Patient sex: M
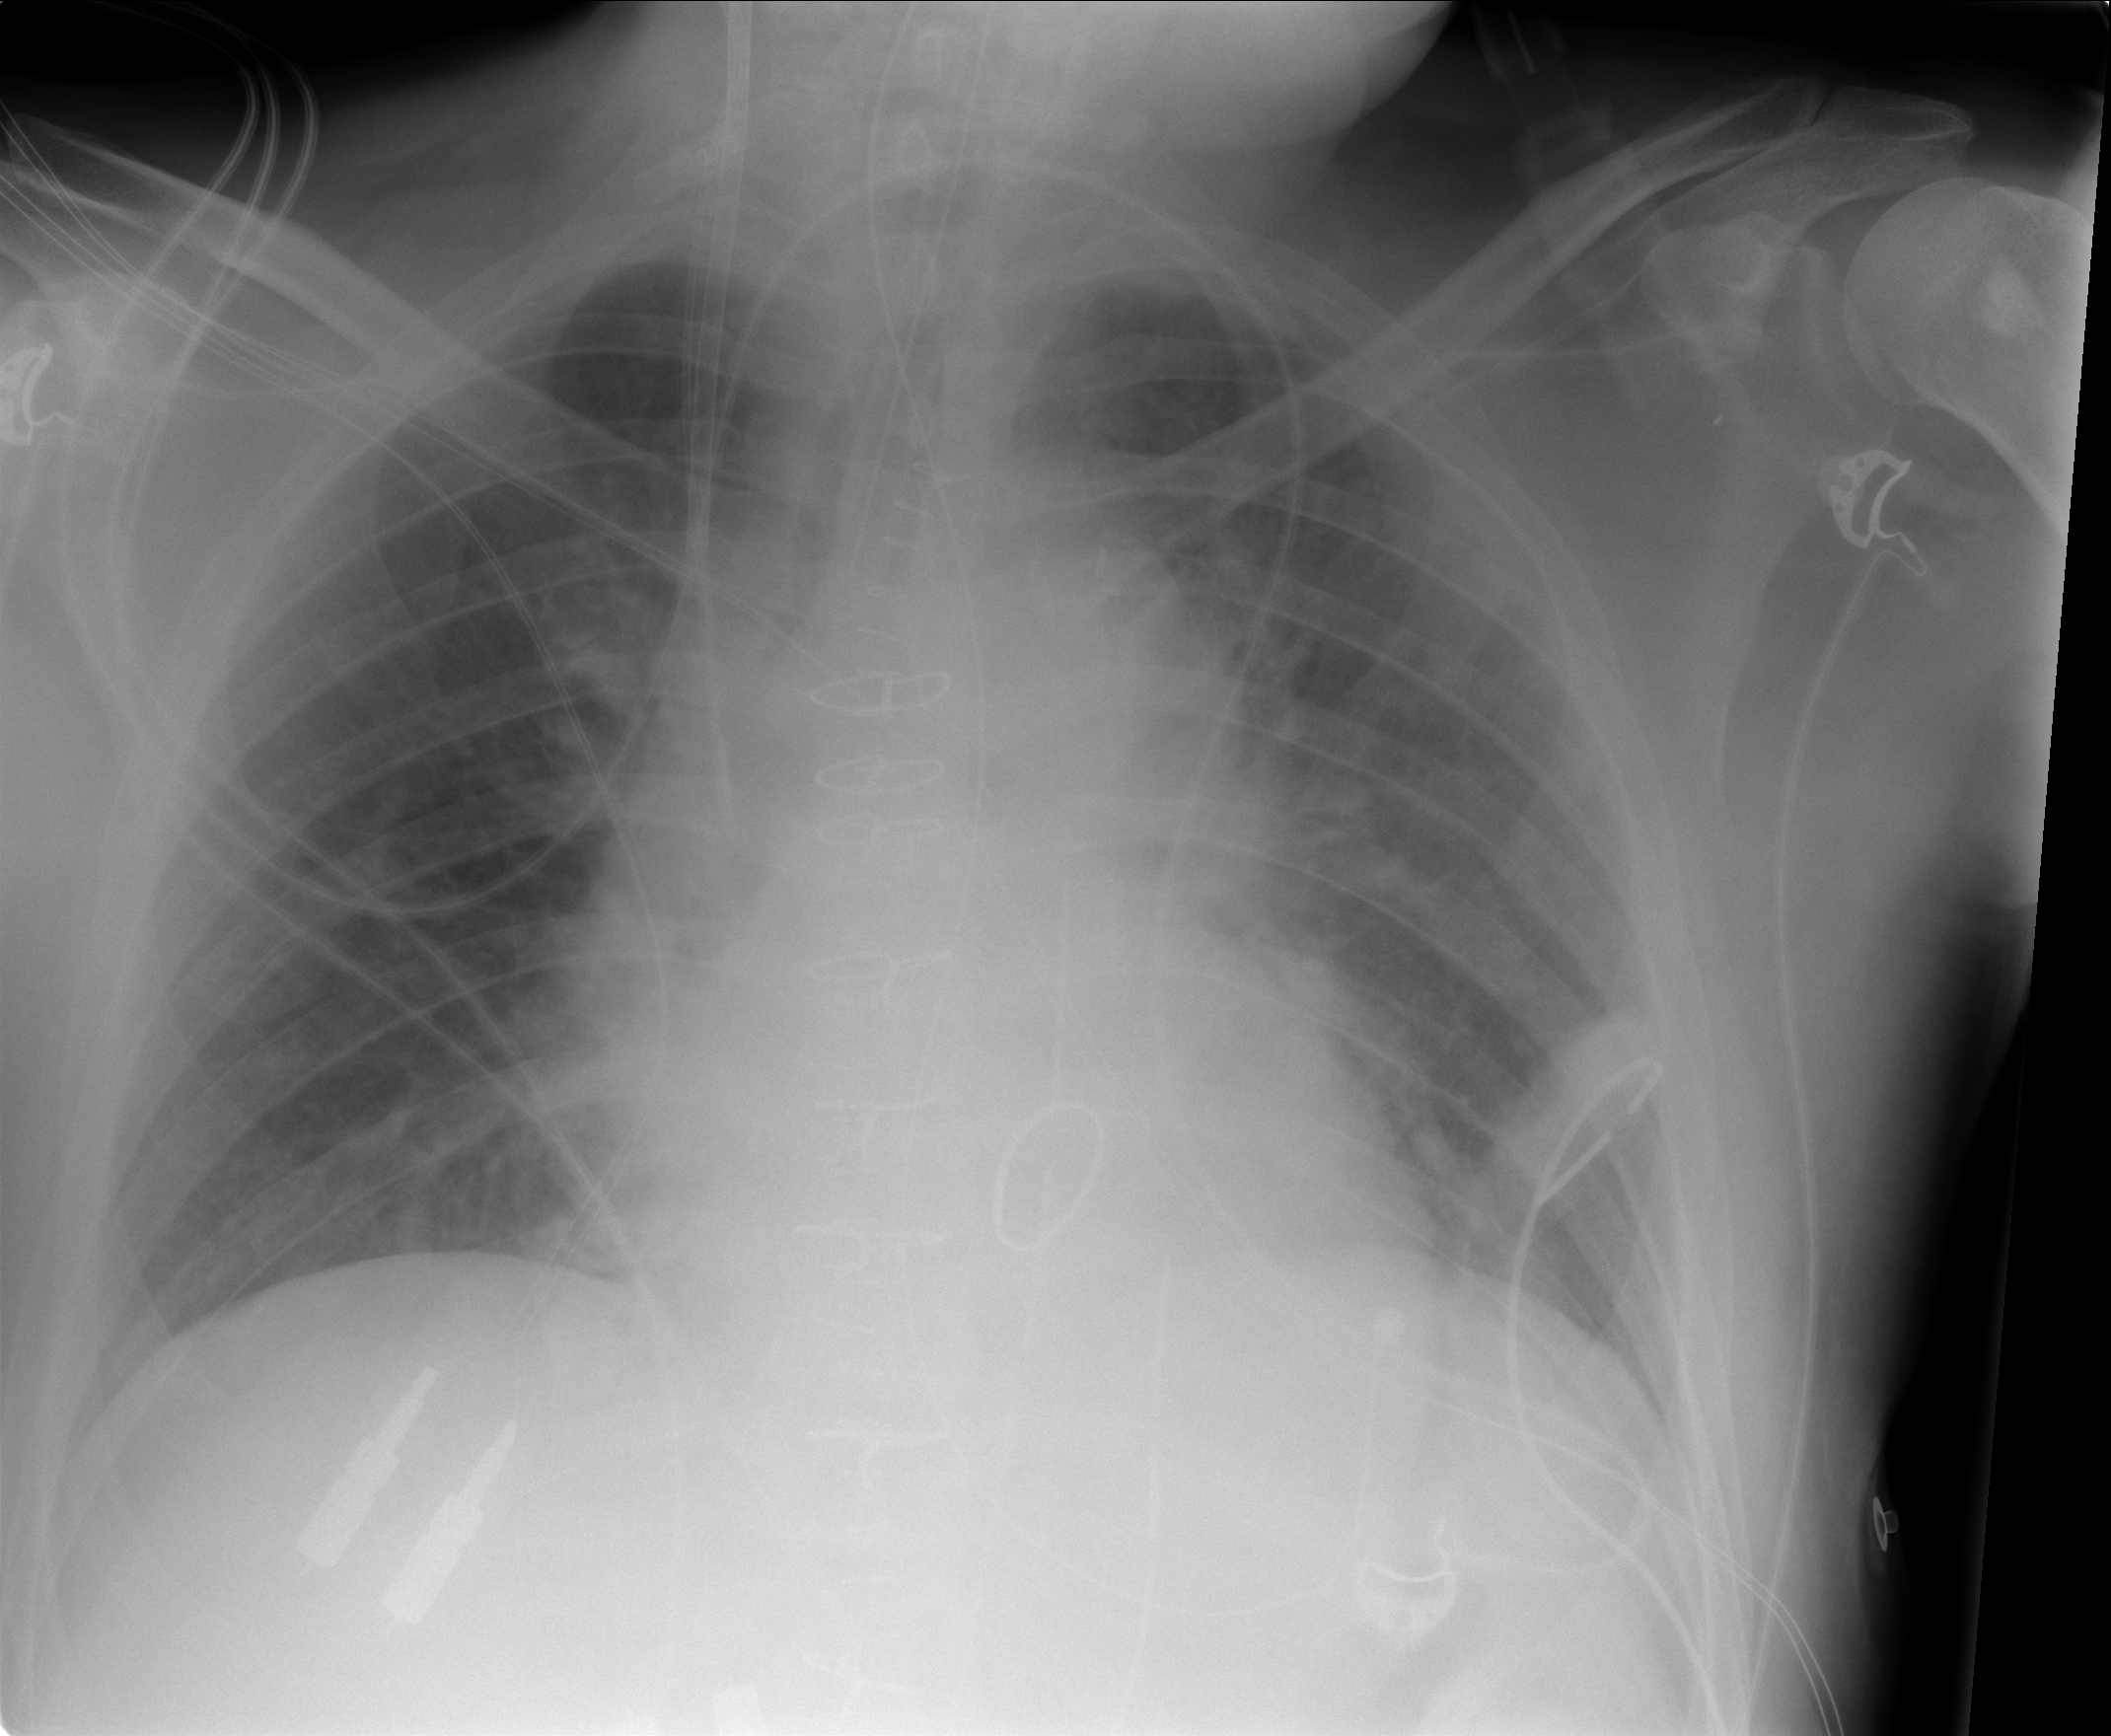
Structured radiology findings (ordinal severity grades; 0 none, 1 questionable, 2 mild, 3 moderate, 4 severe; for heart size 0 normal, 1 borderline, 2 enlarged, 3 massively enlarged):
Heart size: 0
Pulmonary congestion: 2
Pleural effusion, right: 1
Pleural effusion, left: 0
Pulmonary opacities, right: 0
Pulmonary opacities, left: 0
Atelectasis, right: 0
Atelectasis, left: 0